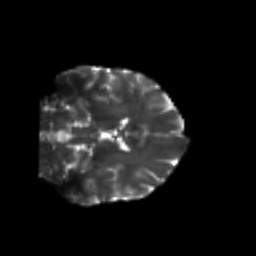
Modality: T2w
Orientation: coronal
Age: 28
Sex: female
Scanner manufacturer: siemens
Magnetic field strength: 3 T
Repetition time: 3.5 s
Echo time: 0.104 s